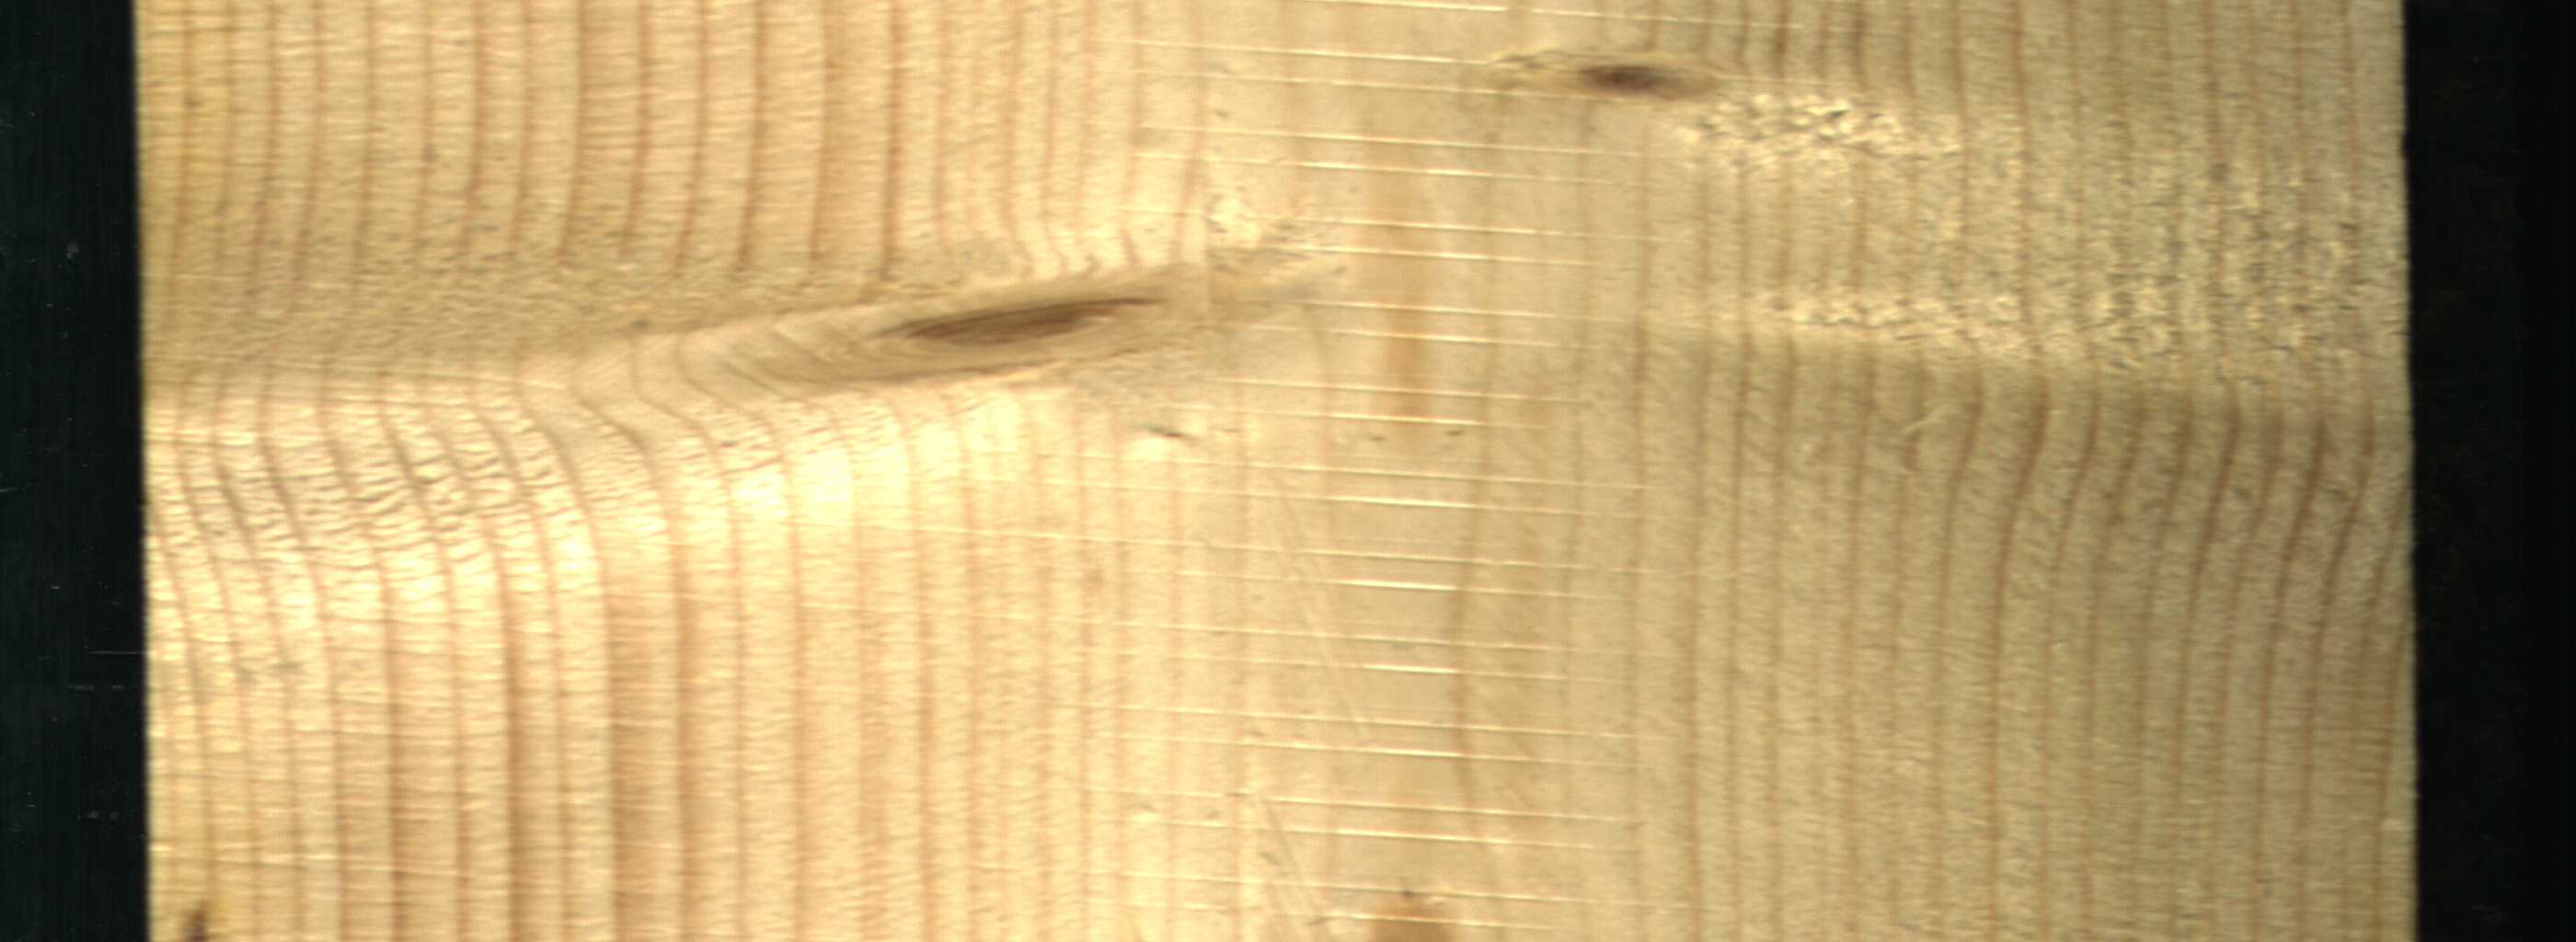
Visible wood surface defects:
Live_Knot
Live_Knot